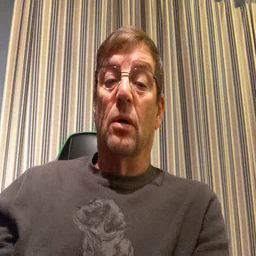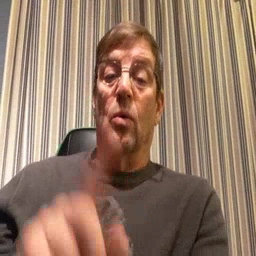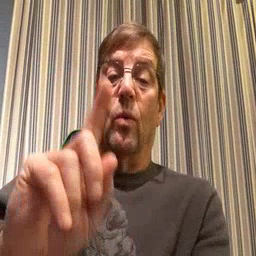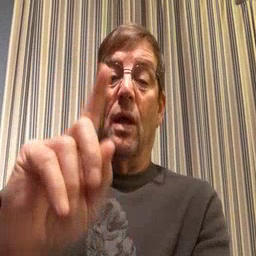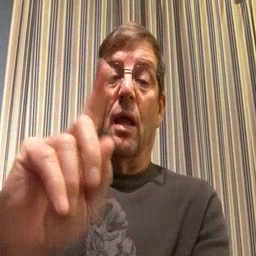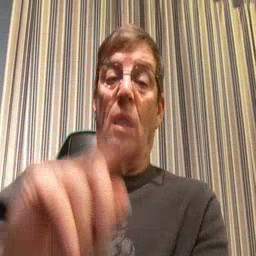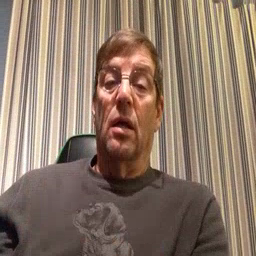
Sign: where